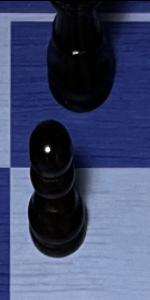
Label: Pawn_Black